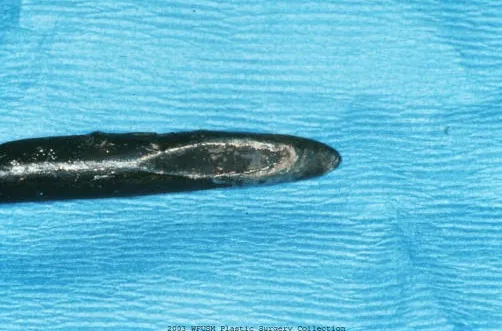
Screwdriver tip. Used by electrician described in text. Note that fingerprint melted into the handle and that the tip of the screwdriver has been rounded.
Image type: medical_photograph (other_medical_photograph)